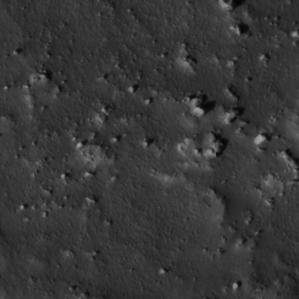
Label: non_frost